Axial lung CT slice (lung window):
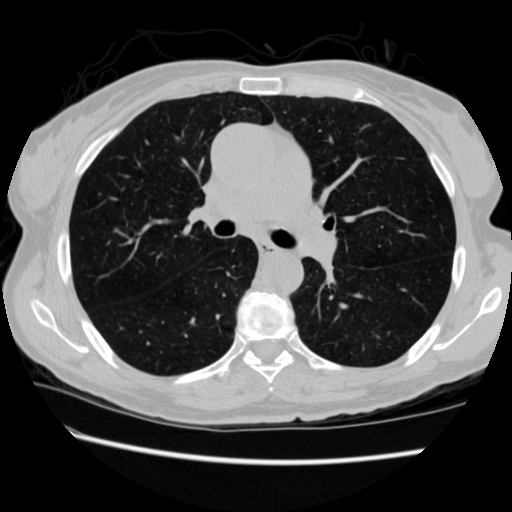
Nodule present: no